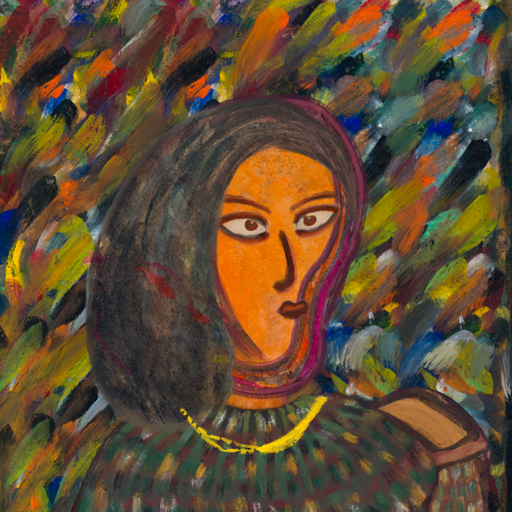
Background: An_Impression, Head And Neck Side: Hypocrite_w_Hair, Face Side: Roy_Bahadur, Bust: After_Raid, Hair Side: Gypsy_Mother, Head Accessory: Blank, Second Necklace: Blank, Necklace: Irani_1, Baby: Blank